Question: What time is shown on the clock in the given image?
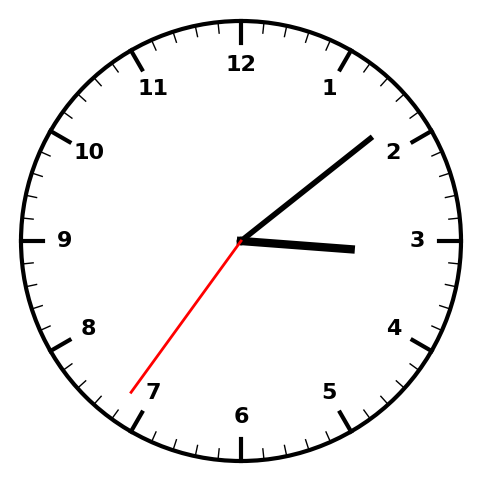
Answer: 03:08:36